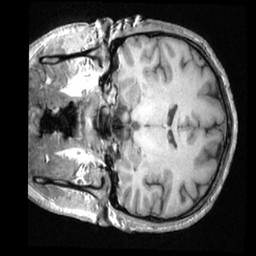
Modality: T1w
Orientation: coronal
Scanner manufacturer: ge
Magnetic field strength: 3 T
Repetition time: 0.007072 s
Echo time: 0.002612 s